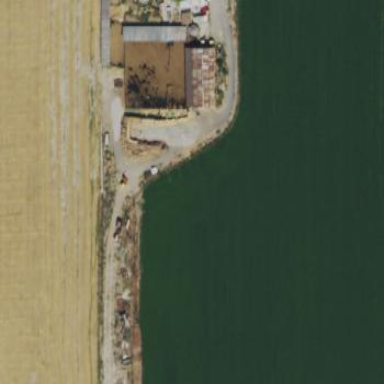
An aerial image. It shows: Farmyard area.